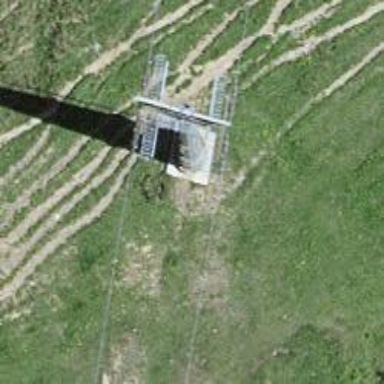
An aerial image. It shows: Pylon for aerialway.